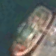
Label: Towing_vessel